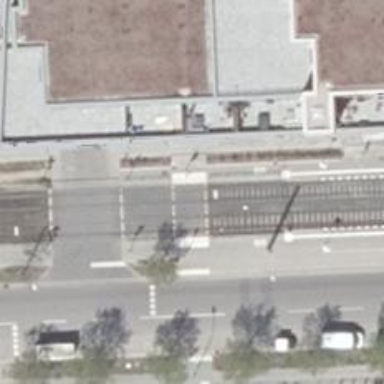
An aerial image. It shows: Tram crossing with traffic signals.